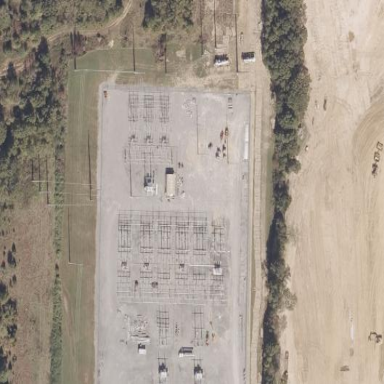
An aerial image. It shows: Fenced power substation at the transmission level.